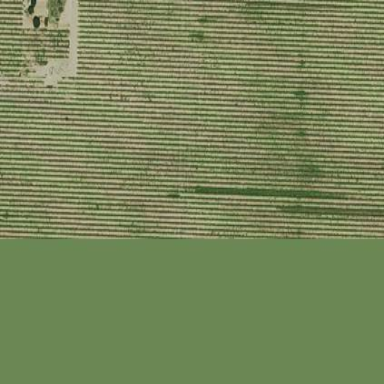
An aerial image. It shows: Vineyard.